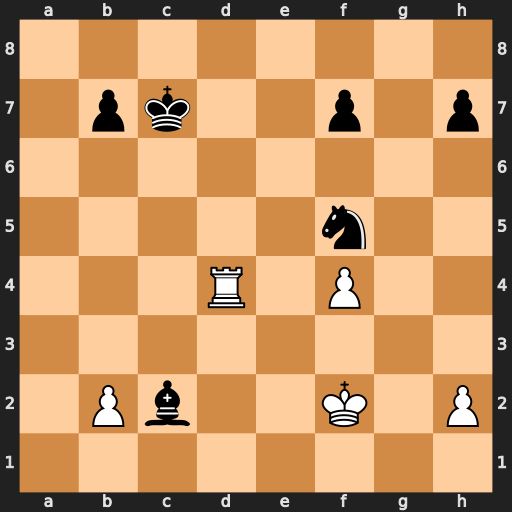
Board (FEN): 8/1pk2p1p/8/5n2/3R1P2/8/1Pb2K1P/8
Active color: w
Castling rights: -
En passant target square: -
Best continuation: Rc4+ Kd6 Rxc2